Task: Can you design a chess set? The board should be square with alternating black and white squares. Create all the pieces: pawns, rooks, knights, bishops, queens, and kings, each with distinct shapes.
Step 936:
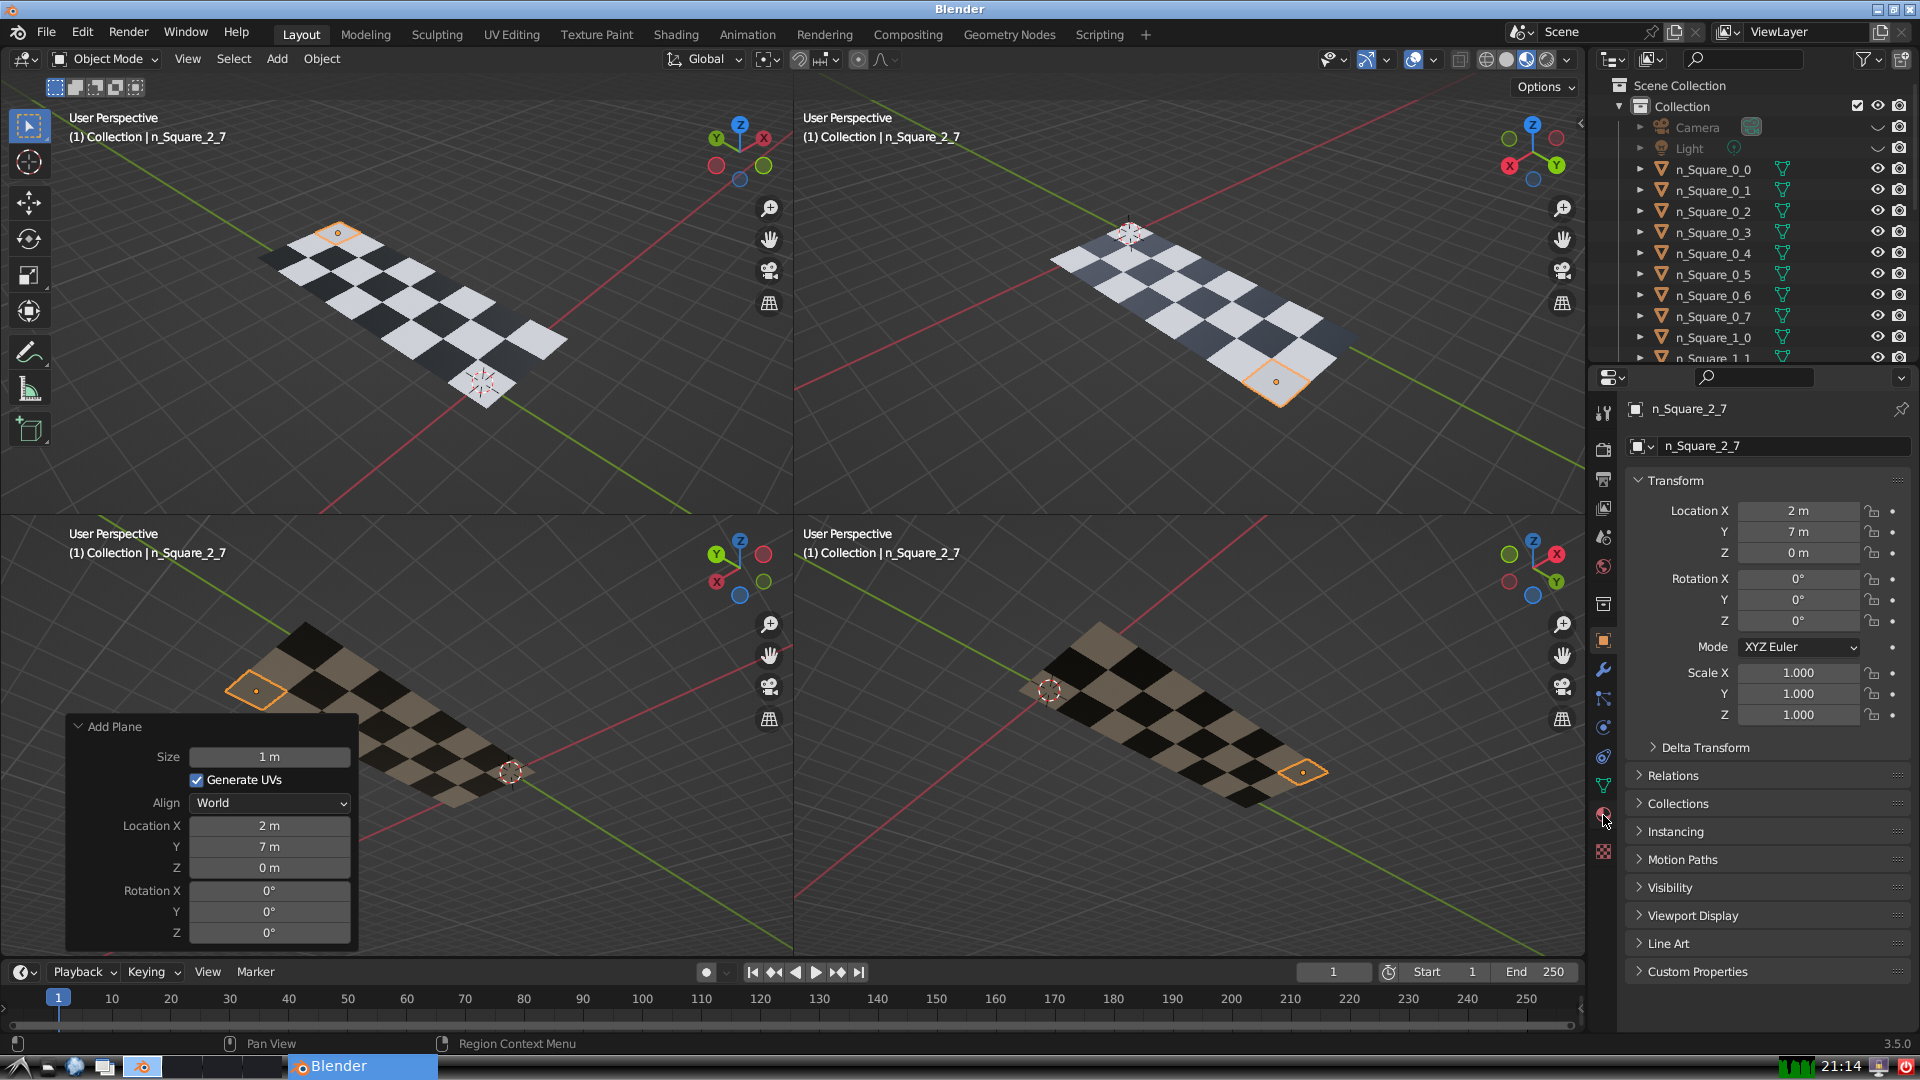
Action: click: no